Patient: sex F, age 35
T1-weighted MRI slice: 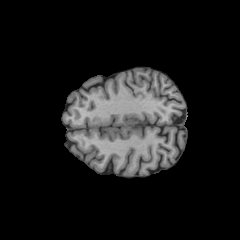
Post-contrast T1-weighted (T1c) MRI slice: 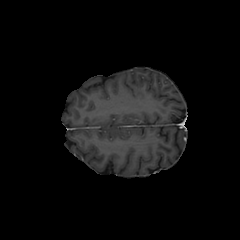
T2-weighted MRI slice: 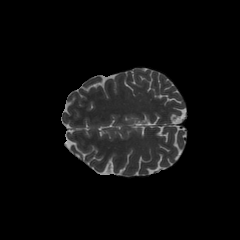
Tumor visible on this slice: no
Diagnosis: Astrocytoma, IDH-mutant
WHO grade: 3